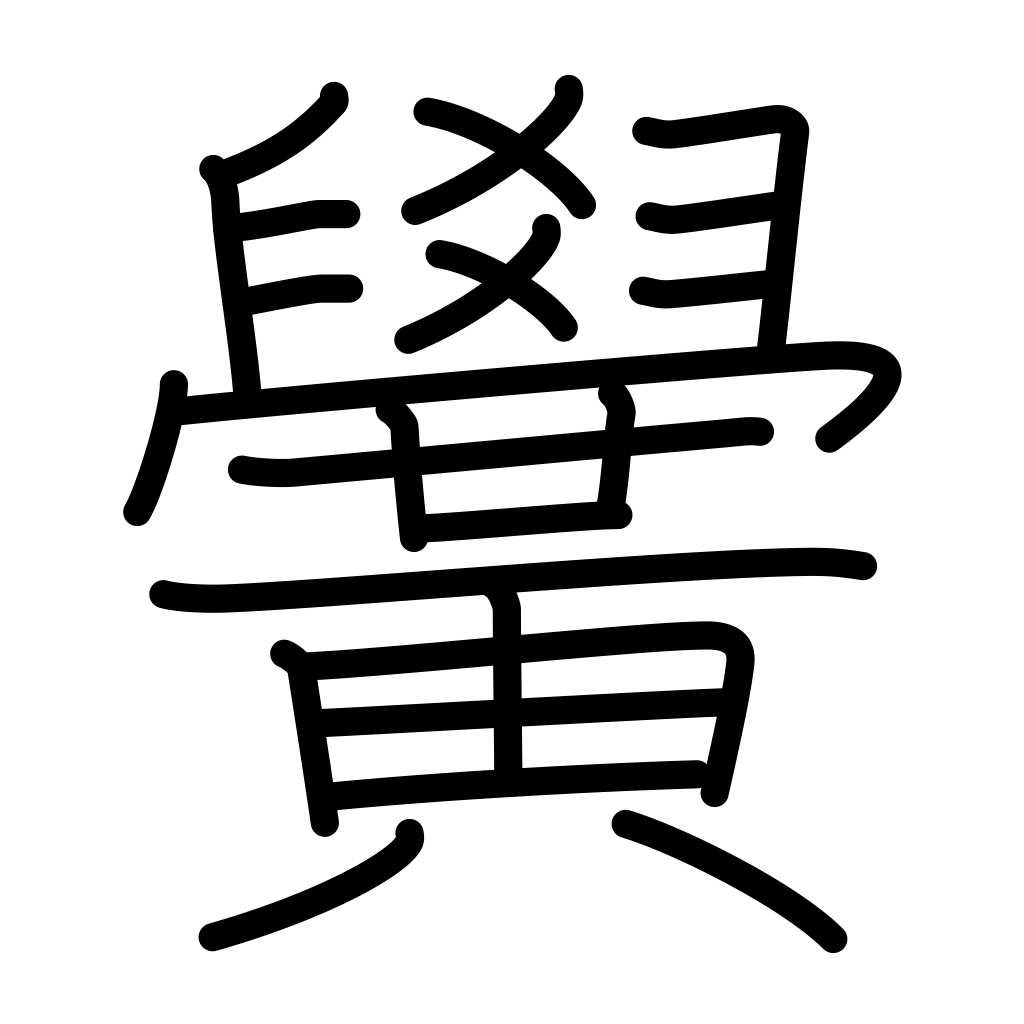
Meaning: school